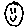
Label: smiley face